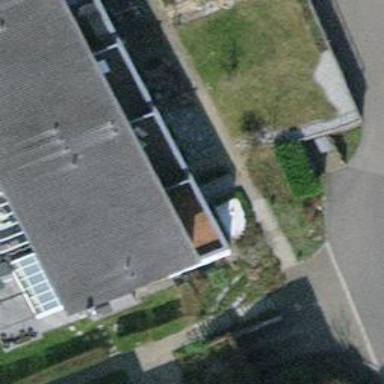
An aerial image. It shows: Terrace building.